Aerial crown-view tile of a tropical tree (Barro Colorado Island, Panama), acquired 20240918:
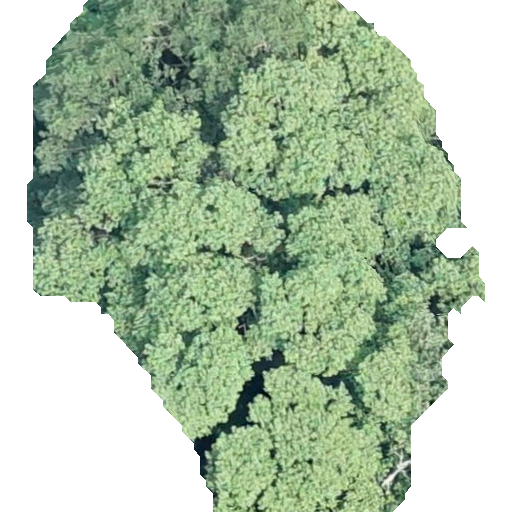
Species: Hieronyma alchorneoides
GBIF accepted scientific name: Hieronyma alchorneoides
Crown area: 317.433 m²